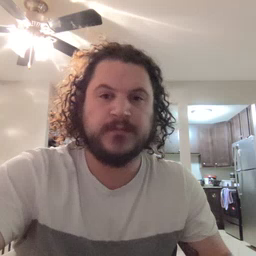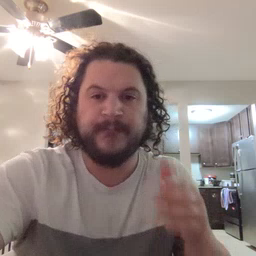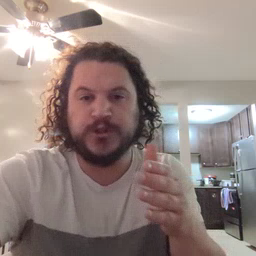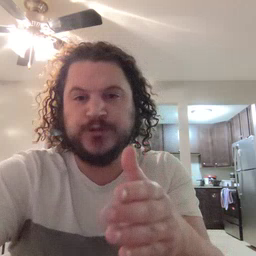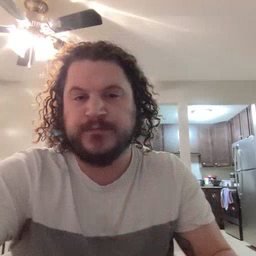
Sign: fish